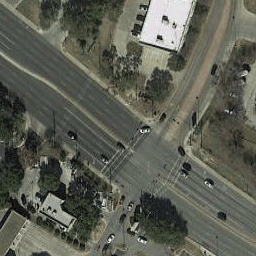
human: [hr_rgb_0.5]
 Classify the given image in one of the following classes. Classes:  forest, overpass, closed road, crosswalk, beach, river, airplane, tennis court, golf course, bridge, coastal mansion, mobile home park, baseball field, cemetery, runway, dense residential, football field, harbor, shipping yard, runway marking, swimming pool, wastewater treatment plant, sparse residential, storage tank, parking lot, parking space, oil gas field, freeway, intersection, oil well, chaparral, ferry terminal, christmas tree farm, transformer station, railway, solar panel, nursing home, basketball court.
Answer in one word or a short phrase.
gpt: intersection